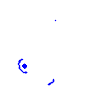
Particle: pion